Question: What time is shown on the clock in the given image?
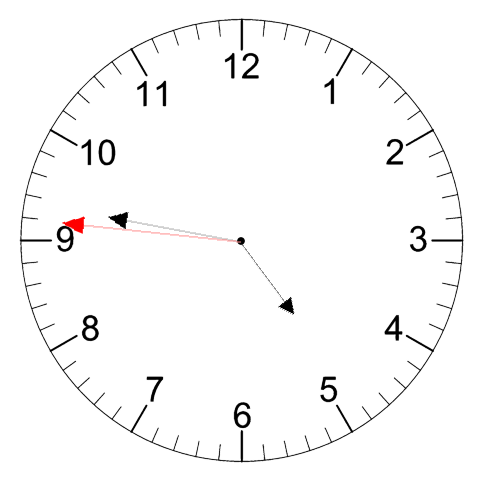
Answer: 04:46:46